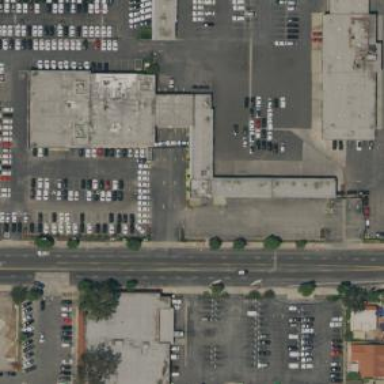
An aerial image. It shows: Commercial building used for car-related activities.